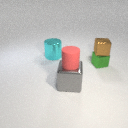
small green metal cube below small brown metal cube